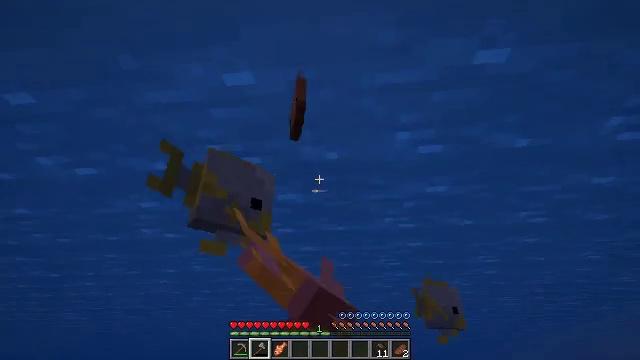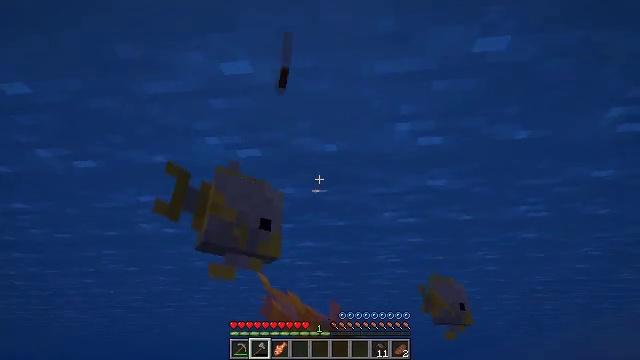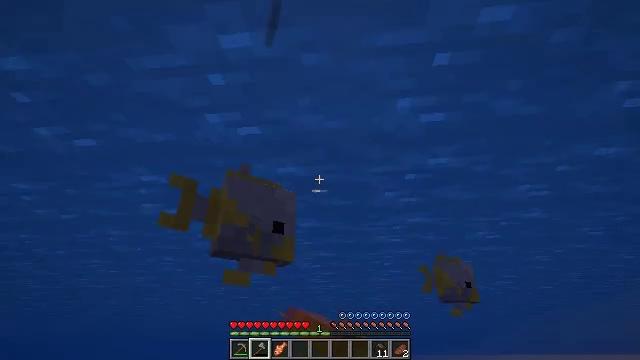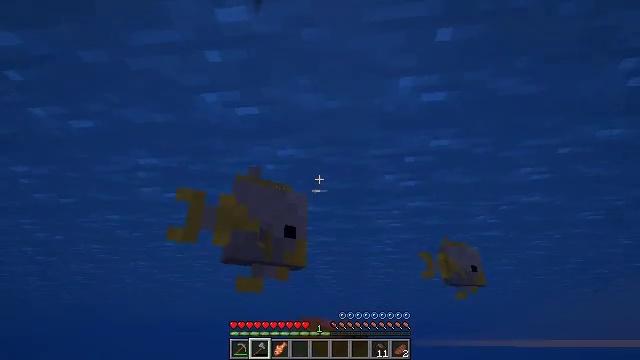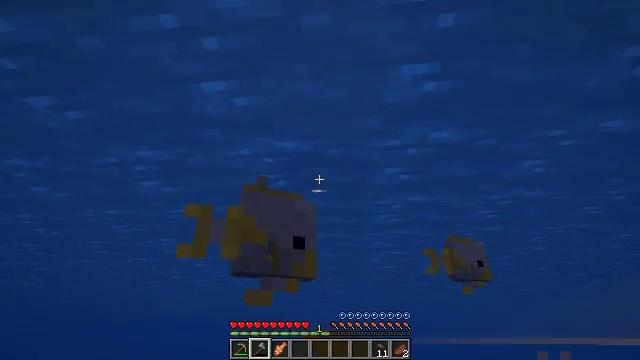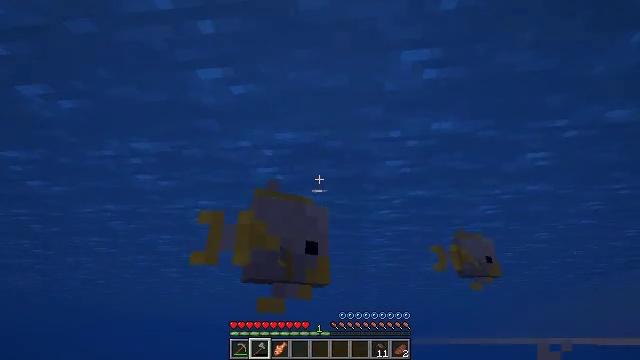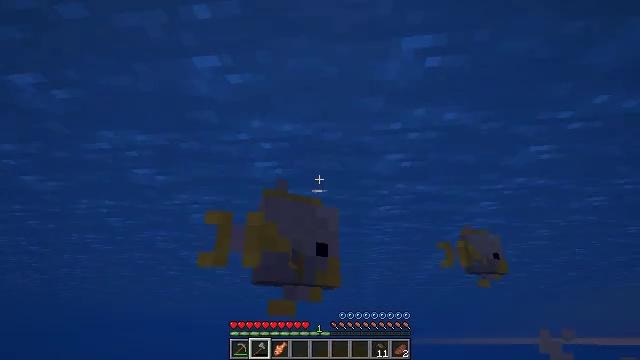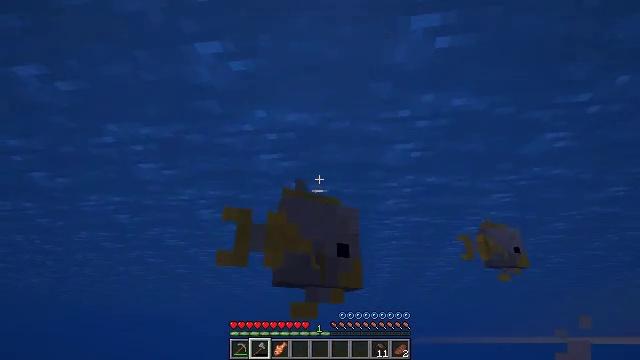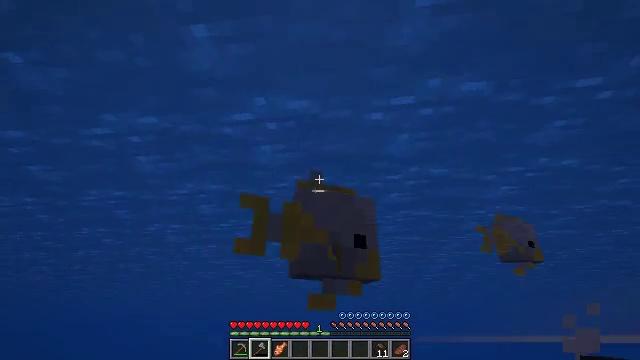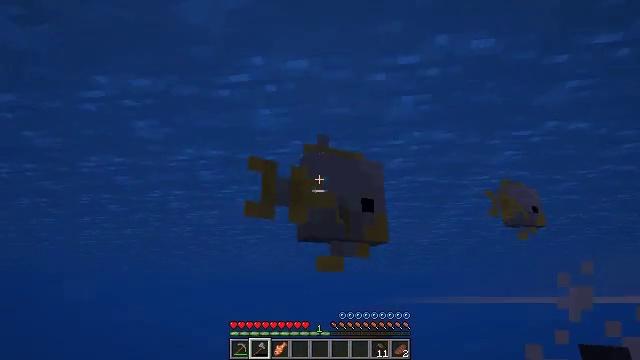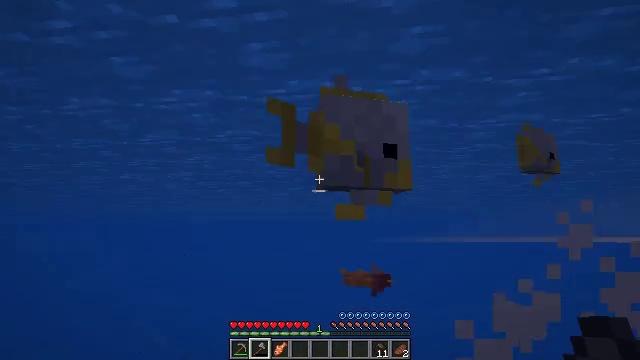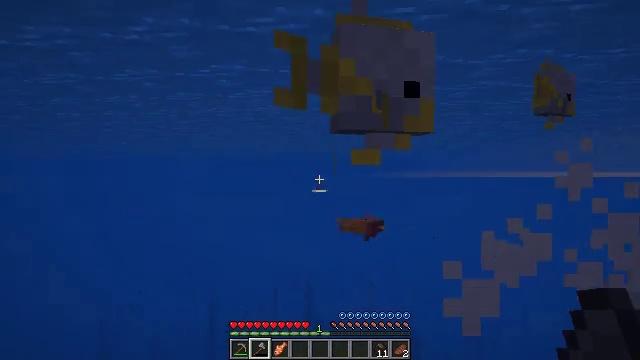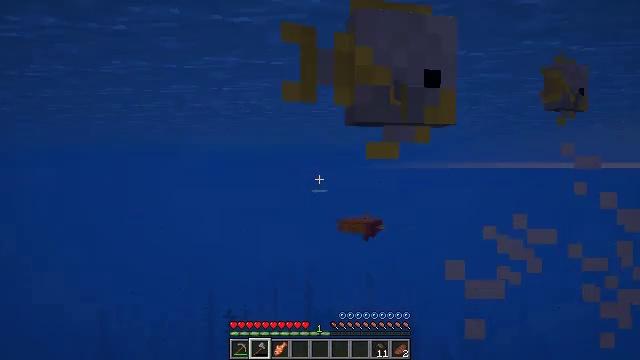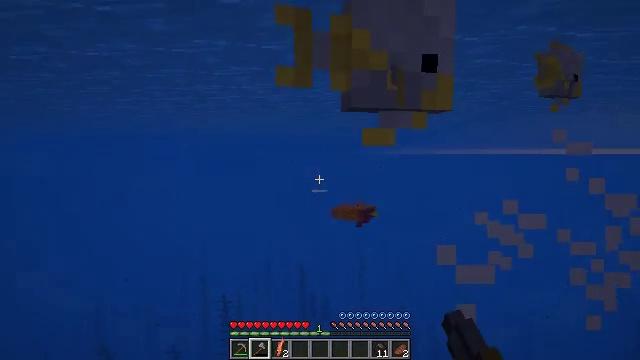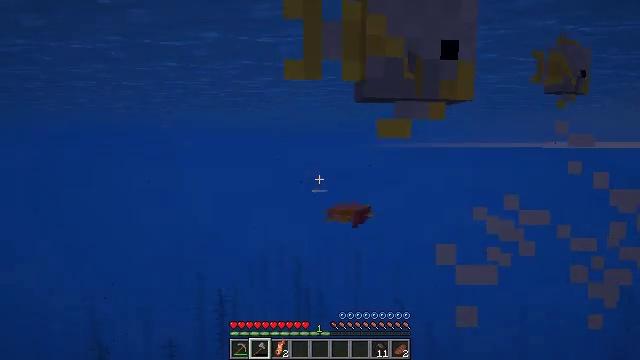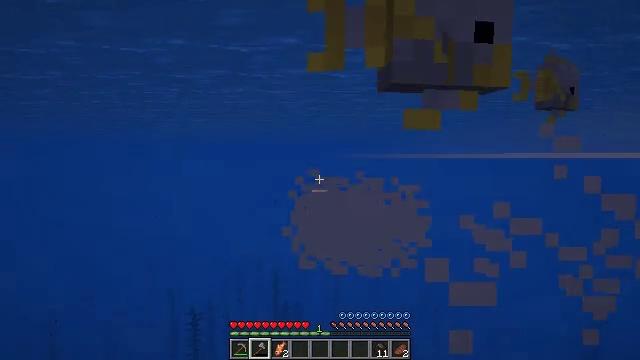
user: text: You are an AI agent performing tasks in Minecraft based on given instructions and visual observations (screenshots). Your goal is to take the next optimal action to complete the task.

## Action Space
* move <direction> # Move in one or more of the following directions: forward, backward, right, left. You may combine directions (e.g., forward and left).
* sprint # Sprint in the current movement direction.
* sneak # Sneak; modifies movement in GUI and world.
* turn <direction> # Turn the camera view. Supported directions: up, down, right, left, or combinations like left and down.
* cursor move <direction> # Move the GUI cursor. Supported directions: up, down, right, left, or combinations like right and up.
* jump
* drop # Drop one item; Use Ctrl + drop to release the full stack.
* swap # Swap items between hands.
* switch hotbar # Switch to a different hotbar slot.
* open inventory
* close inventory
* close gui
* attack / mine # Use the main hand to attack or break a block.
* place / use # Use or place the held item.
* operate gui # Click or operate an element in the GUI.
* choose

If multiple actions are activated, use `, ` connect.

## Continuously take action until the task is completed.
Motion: motion action
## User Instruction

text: Catch and kill the tropical fish.
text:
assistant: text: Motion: no_op
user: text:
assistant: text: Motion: turn down
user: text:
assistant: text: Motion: move forward, turn down
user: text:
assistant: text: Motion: move forward
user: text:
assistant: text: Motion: move forward
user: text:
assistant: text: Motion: move forward
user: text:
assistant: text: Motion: move forward, turn left
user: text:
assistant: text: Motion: move forward
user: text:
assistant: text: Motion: move forward, turn down, jump
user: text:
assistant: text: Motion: move forward, turn down, jump
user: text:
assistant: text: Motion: move forward, turn right and down, jump
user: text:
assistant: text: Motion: move forward, turn down, attack / mine
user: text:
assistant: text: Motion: move forward, turn right and down, attack / mine
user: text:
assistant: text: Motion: move forward, turn down, attack / mine
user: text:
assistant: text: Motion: move forward, turn right and up, attack / mine
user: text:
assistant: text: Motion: move forward, turn right and up
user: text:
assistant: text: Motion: move forward, turn right and up
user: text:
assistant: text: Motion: move forward, turn right and up
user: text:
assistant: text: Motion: move forward, turn right and up
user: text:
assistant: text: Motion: move forward, turn right and up
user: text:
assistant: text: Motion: turn right and up
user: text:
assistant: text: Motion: no_op
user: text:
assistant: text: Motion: turn right and up, attack / mine
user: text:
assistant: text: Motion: turn right and up, attack / mine
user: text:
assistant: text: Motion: turn right and up, attack / mine
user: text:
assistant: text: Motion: no_op
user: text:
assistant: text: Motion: no_op
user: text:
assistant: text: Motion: move forward, turn right and up
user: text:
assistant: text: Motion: move forward, turn right and up, attack / mine
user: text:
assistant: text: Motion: move forward, attack / mine